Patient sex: F
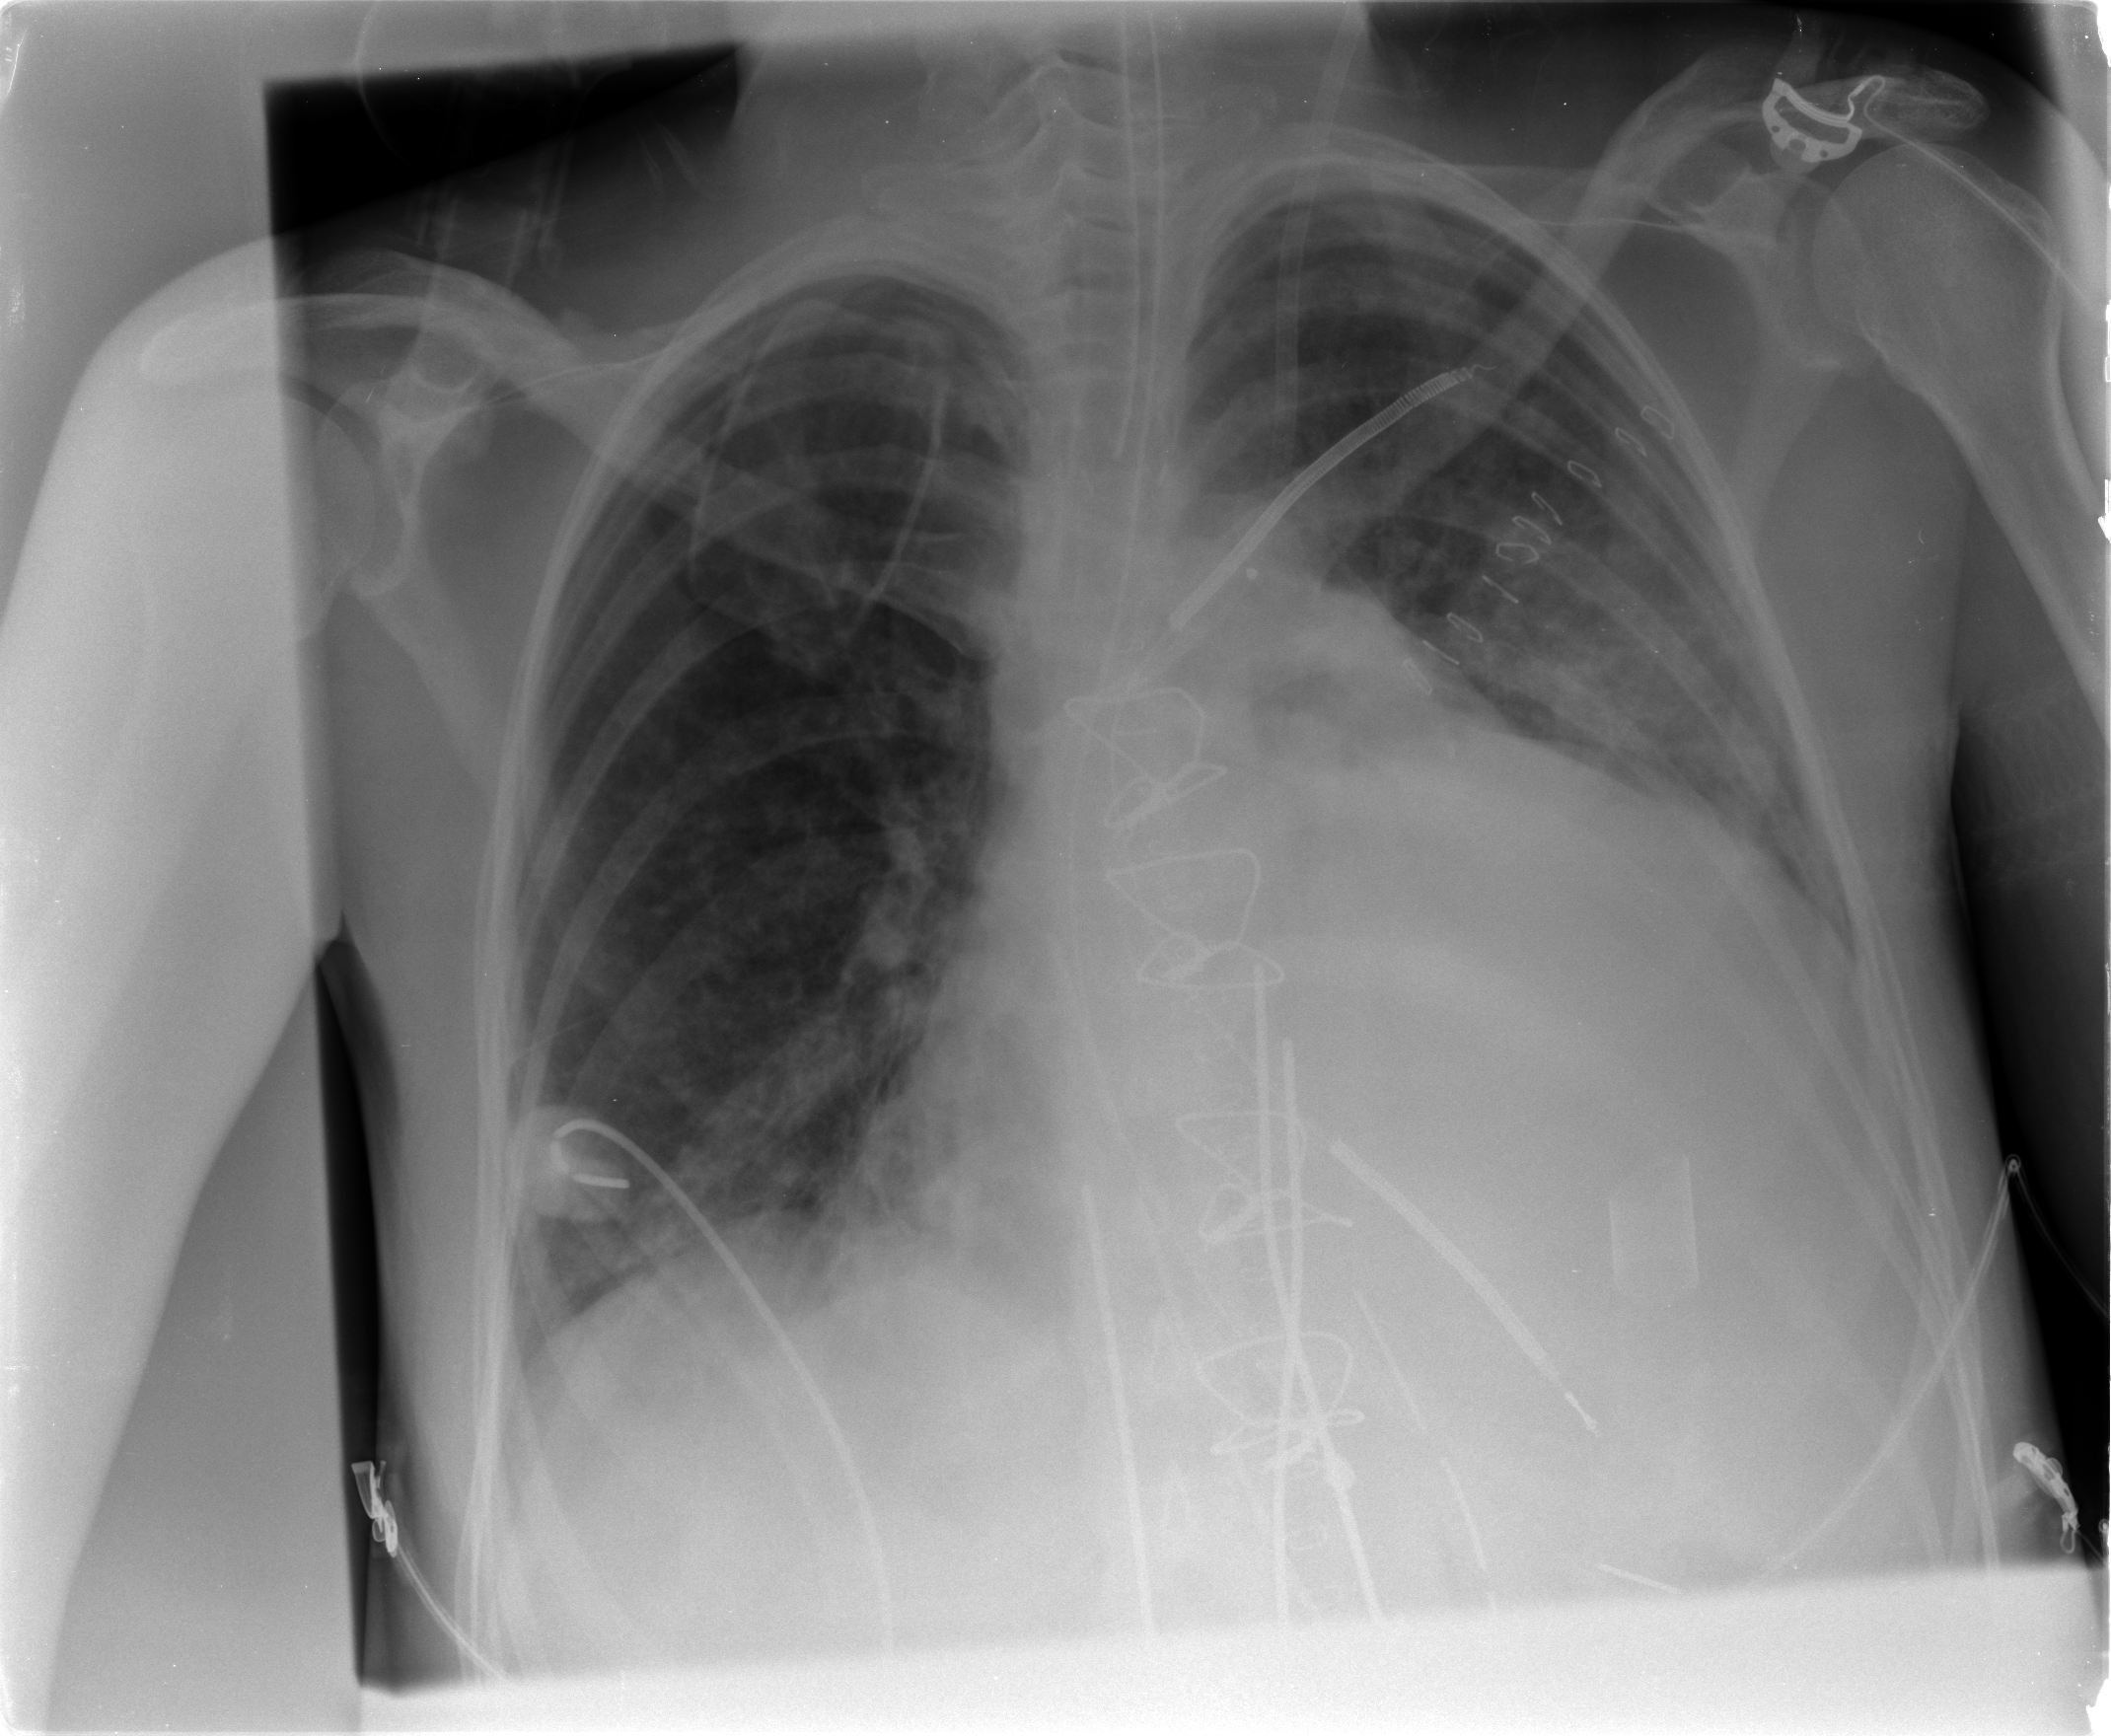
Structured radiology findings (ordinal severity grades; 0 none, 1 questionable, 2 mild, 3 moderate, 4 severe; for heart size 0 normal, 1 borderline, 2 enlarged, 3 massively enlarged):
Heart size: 3
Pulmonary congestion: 2
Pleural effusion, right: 1
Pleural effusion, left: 1
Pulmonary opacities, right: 1
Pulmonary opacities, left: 2
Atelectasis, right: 1
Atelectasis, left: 2